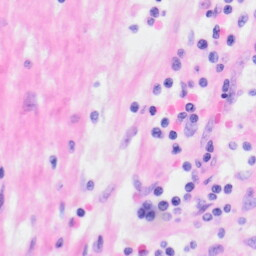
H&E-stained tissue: Kidney